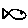
Label: fish